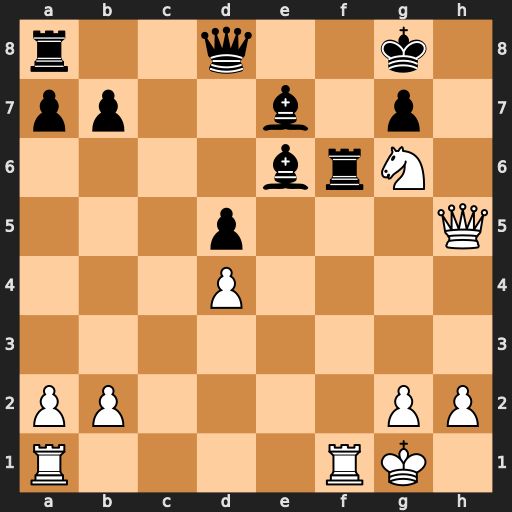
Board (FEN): r2q2k1/pp2b1p1/4brN1/3p3Q/3P4/8/PP4PP/R4RK1
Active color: w
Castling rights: -
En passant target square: -
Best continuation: Qh8+ Kf7 Ne5#